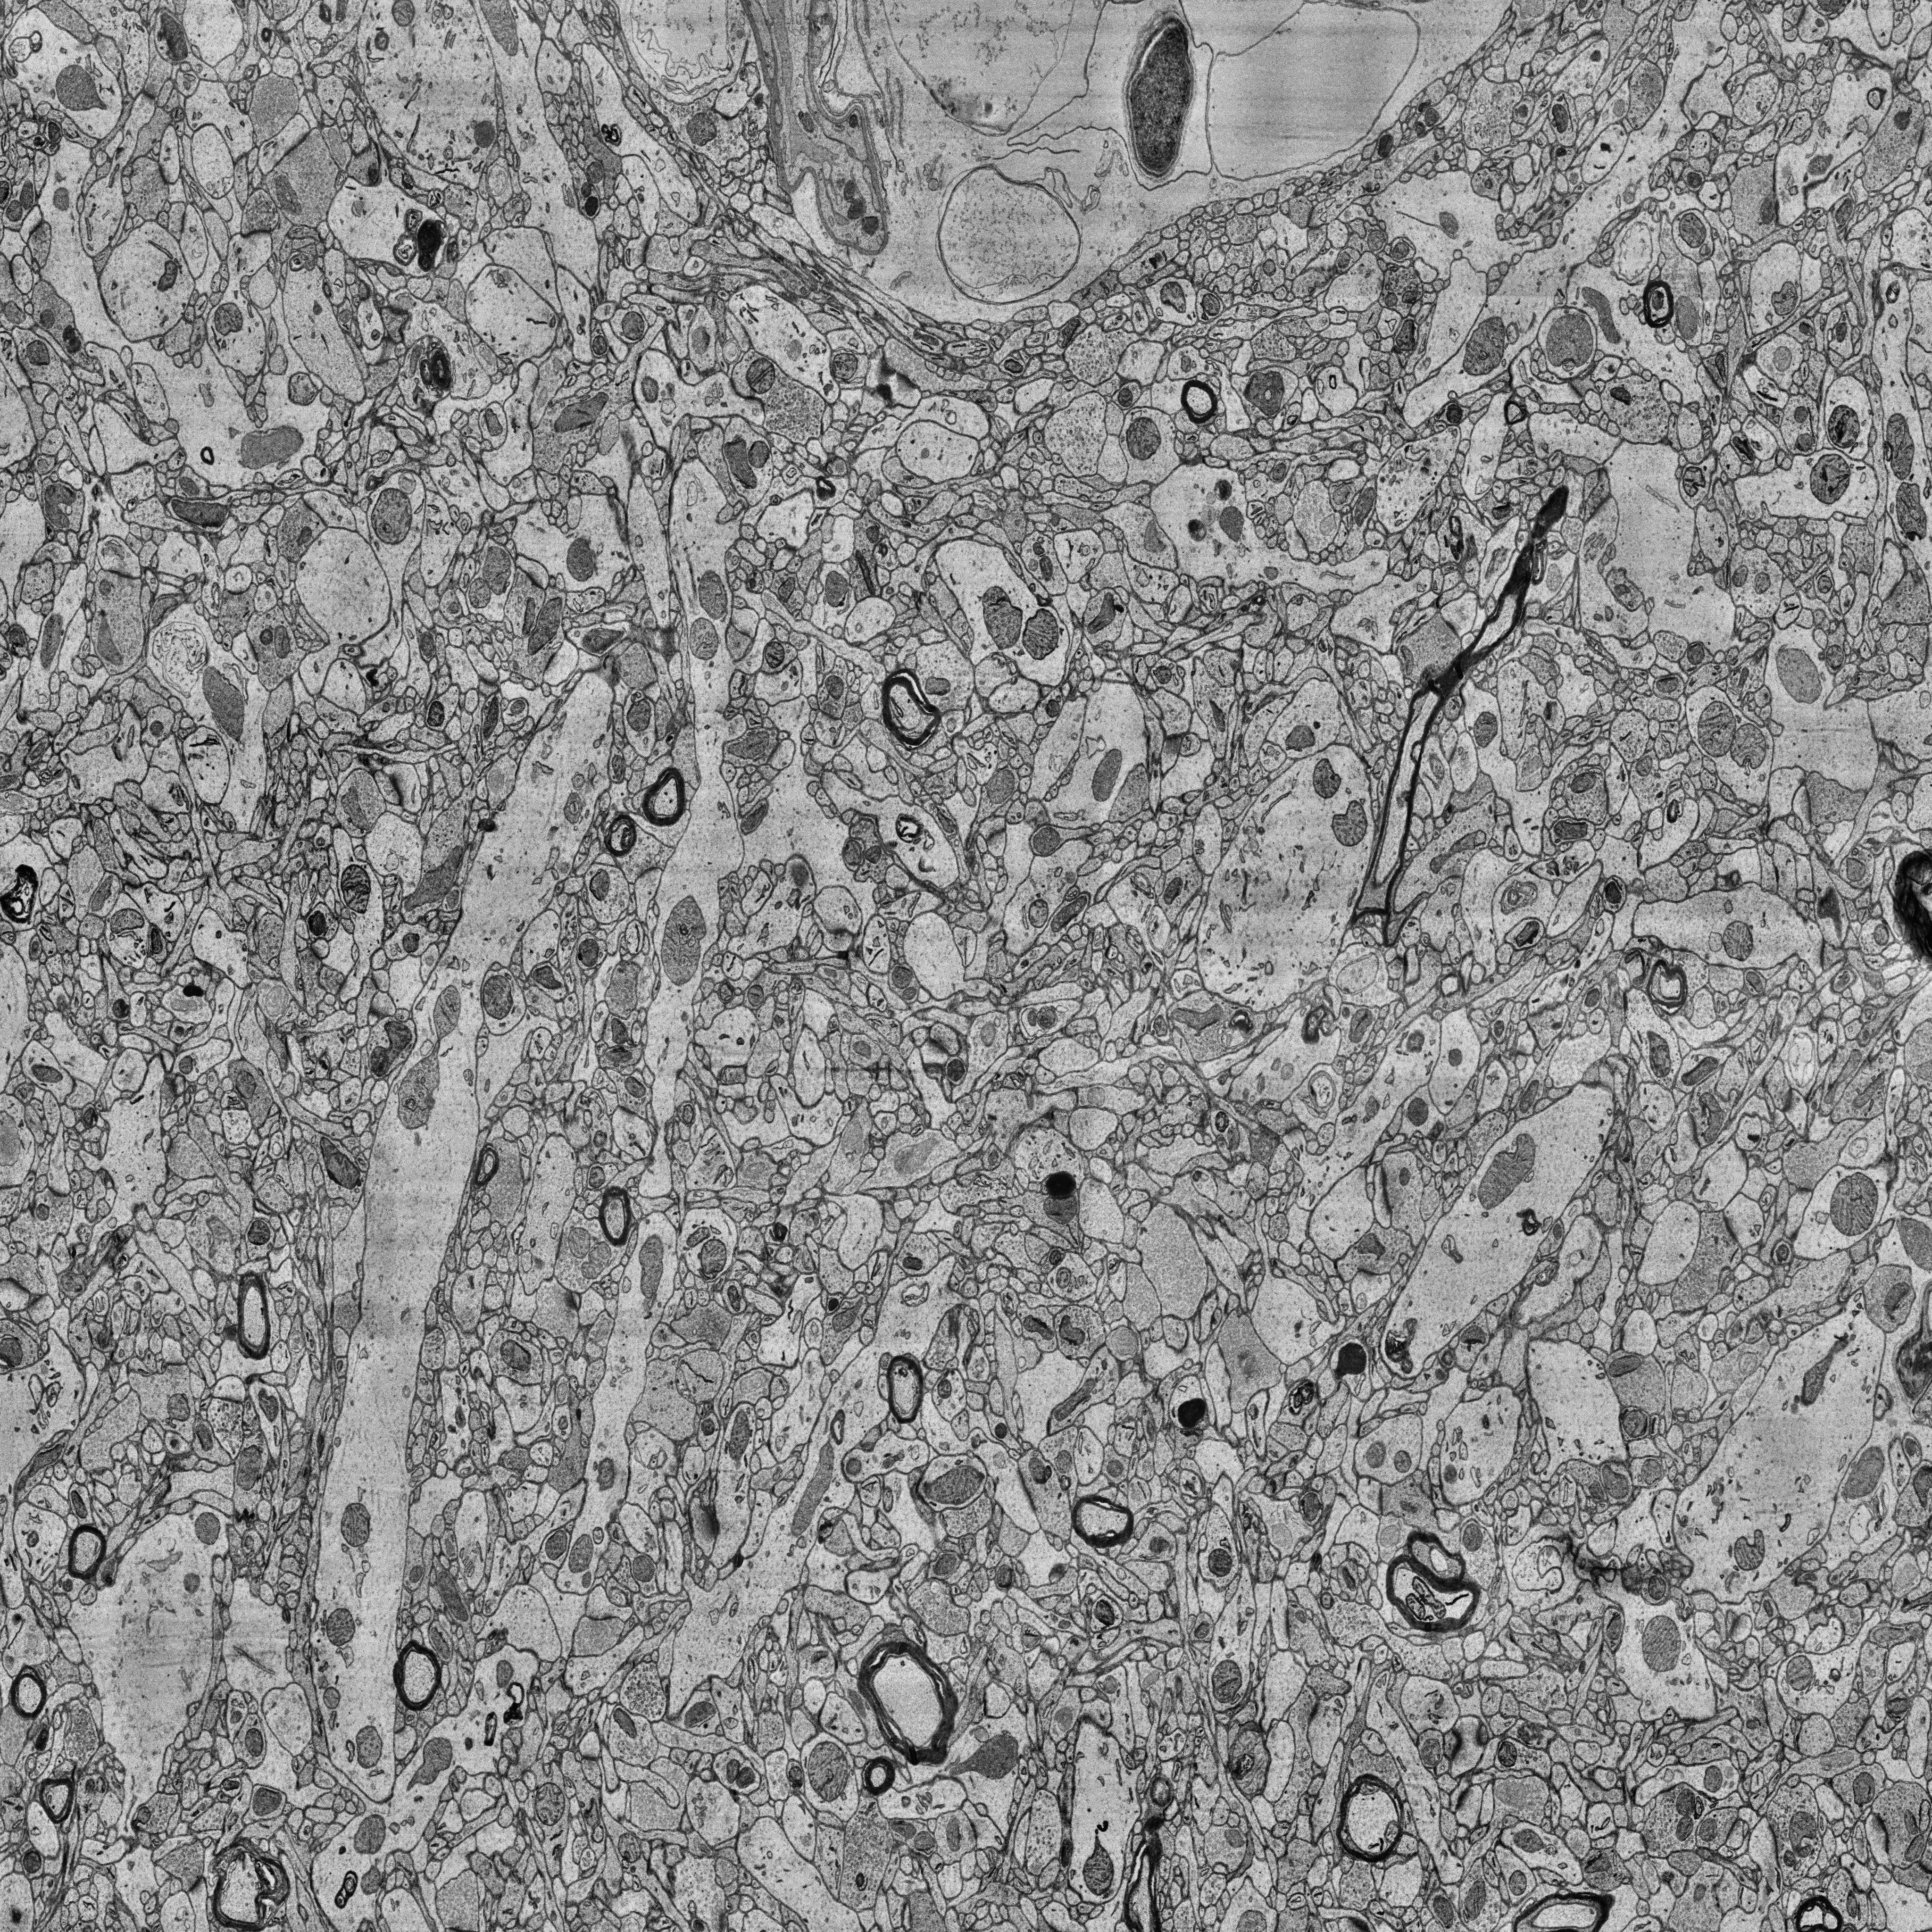
Electron microscopy slice of human cortex tissue
Slice depth (z): 70
Mitochondria instances in slice: 460